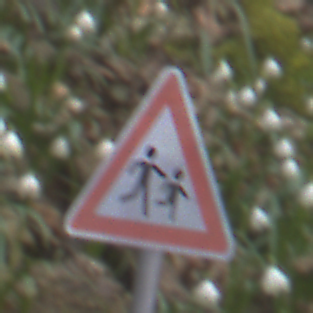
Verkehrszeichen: KinderLinks
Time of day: MorningAfternoon
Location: Outdoor (Nature)
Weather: PartlyCloudy
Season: NotSpecified
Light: Natural